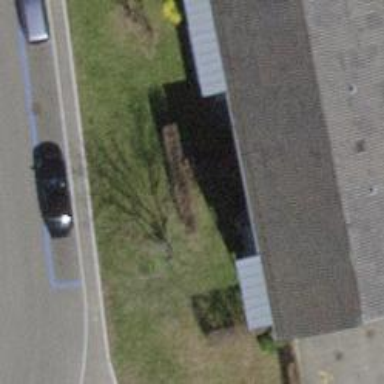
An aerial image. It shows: Building with pitched roof.